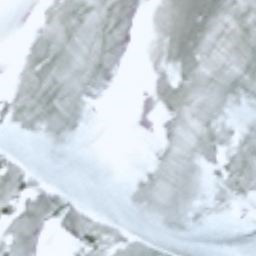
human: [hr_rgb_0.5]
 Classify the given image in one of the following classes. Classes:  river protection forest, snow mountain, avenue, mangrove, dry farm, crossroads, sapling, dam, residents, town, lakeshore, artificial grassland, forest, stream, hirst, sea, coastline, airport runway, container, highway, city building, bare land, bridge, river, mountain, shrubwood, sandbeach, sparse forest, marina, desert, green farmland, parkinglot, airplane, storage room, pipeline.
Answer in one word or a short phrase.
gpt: snow mountain